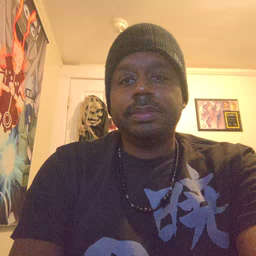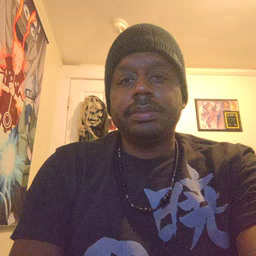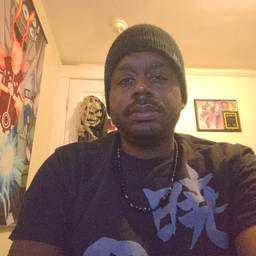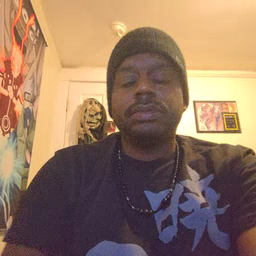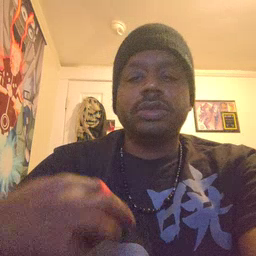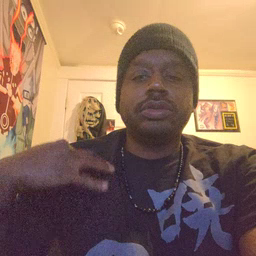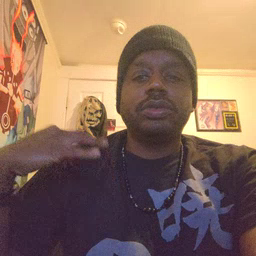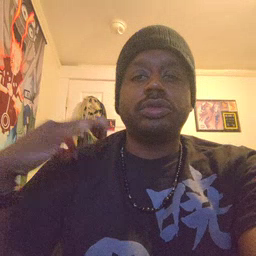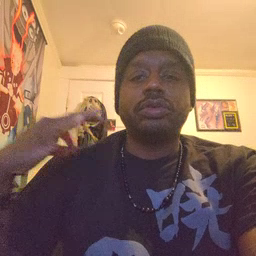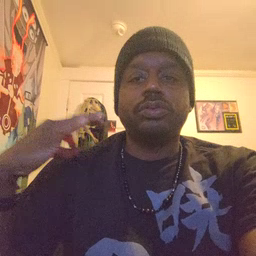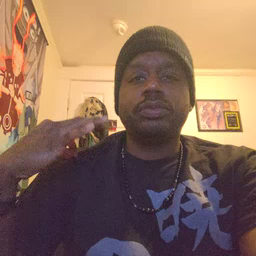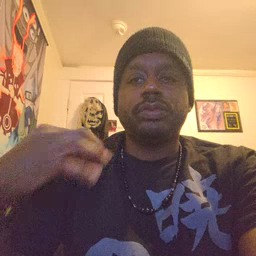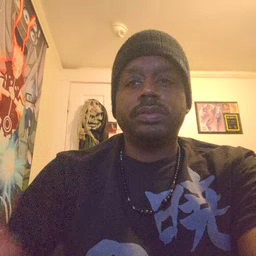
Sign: shirt